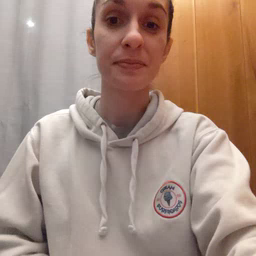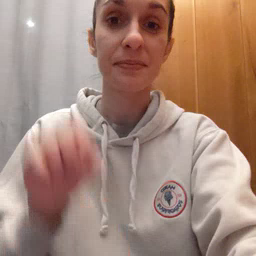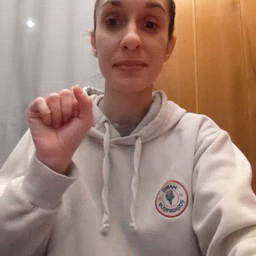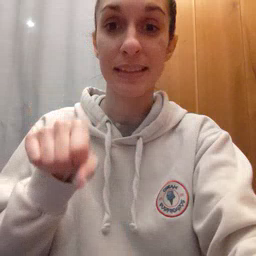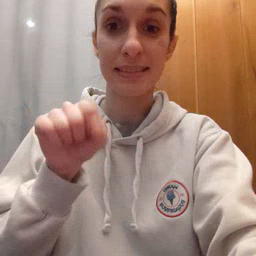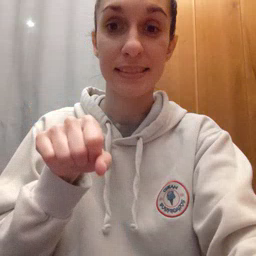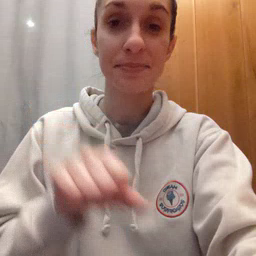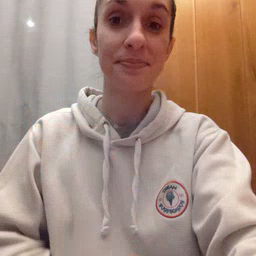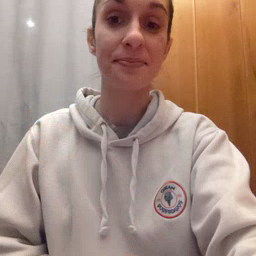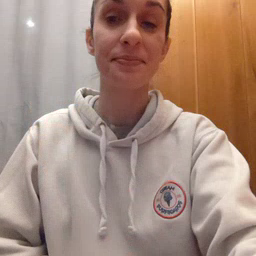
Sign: yes